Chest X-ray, AP view. Patient: 54 years old, sex M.
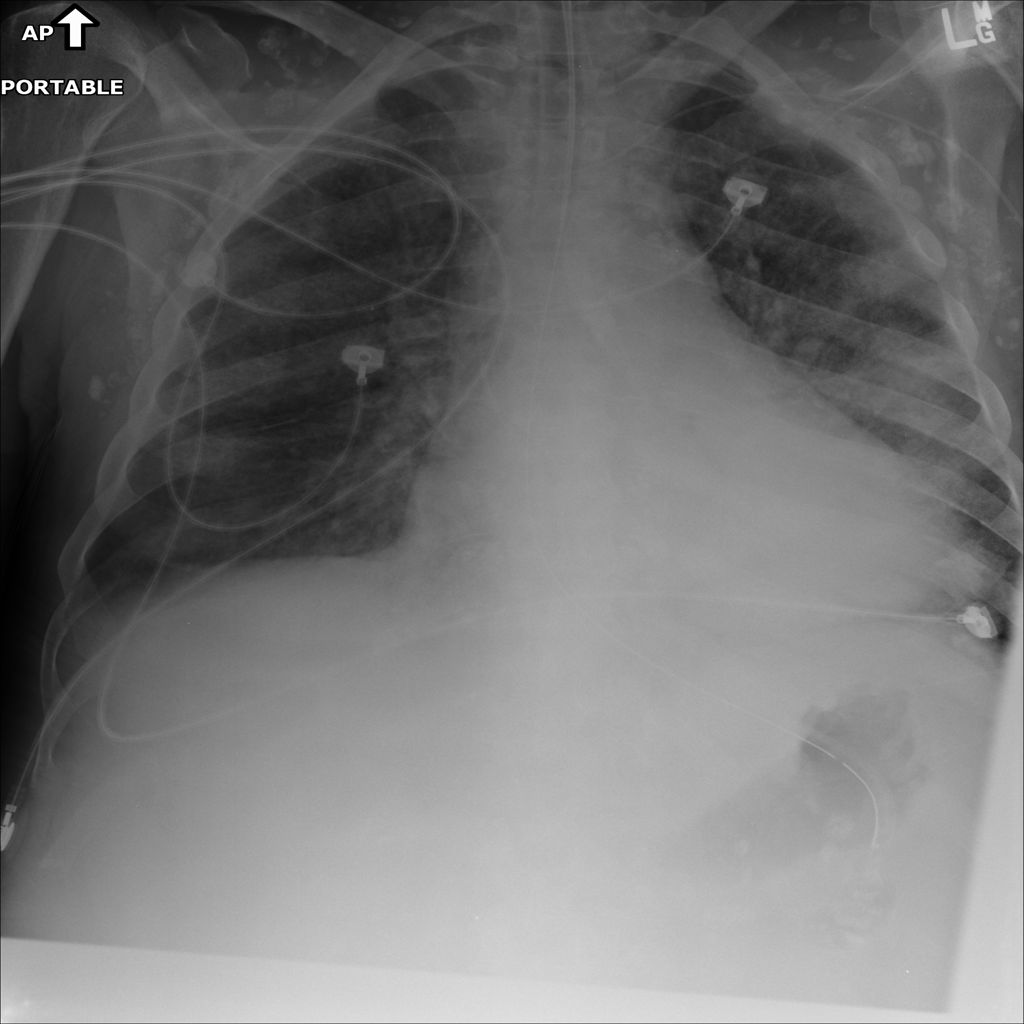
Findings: No Finding